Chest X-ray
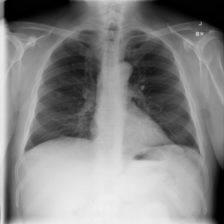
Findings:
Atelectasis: negative
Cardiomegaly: negative
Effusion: negative
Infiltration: positive
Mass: negative
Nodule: positive
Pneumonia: negative
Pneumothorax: negative
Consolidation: negative
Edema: negative
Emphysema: negative
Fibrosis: negative
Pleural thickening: negative
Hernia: negative